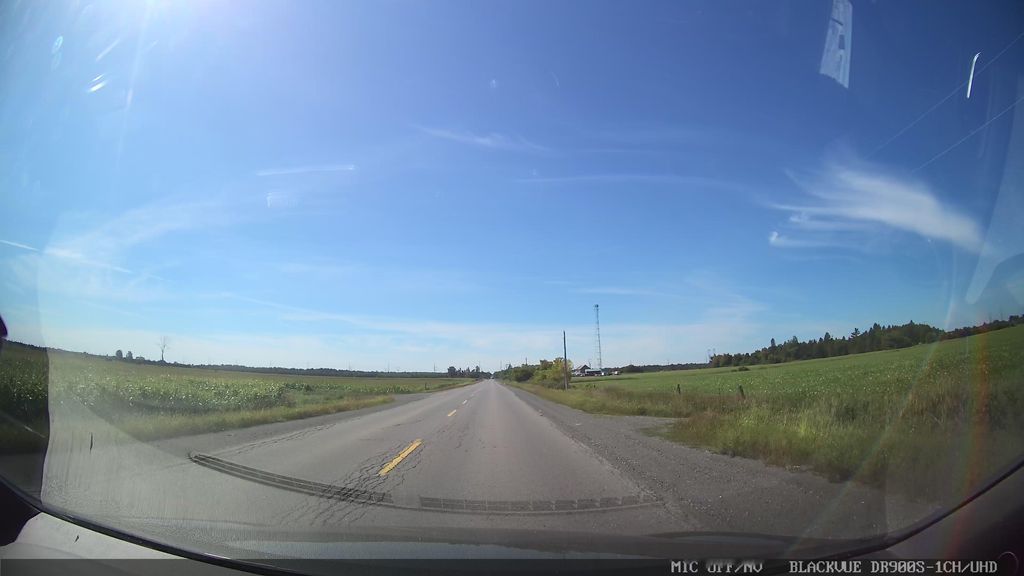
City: ottawa-gatineau